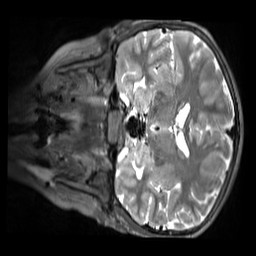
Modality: T2w
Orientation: coronal
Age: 11
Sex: male
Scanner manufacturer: siemens
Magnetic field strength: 3 T
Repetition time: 3.2 s
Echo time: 0.408 s